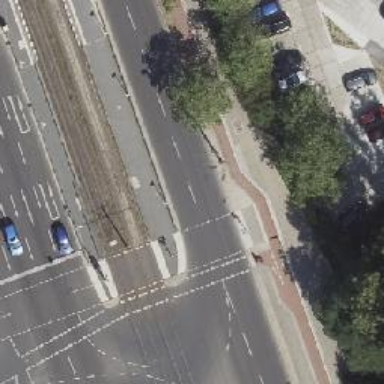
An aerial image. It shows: Road crossing with traffic signals.